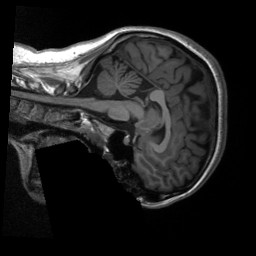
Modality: T1w
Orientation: sagittal
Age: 19
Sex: female
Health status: healthy
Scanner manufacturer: siemens
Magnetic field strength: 3 T
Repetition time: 2.3 s
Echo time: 0.00229 s